Field crop: maize
Growth stage: 2
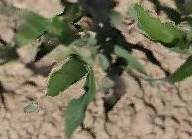
Species: maize